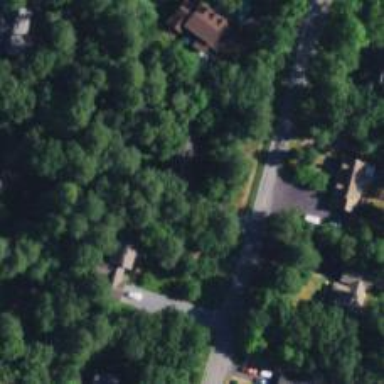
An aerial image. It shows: Driveway.